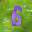
Label: 5